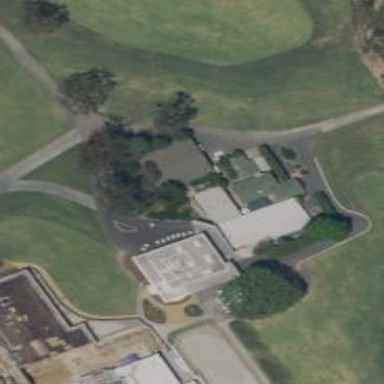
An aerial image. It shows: Path designated for golf carts.